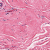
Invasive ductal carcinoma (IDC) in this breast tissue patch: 0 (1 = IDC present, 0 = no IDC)